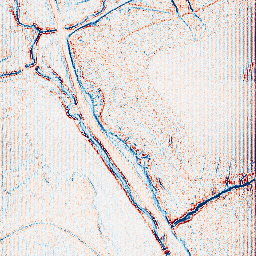
Category: edge_preserving
Decomposition family: anisotropic_diffusion
Decomposition parameters: iterations: 5
kappa: 100
gamma: 0.1
Upsampling method: fft_zeropad
Upsampling parameters: scale: 2
Upsampling scale: 2